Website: walmart
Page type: payment
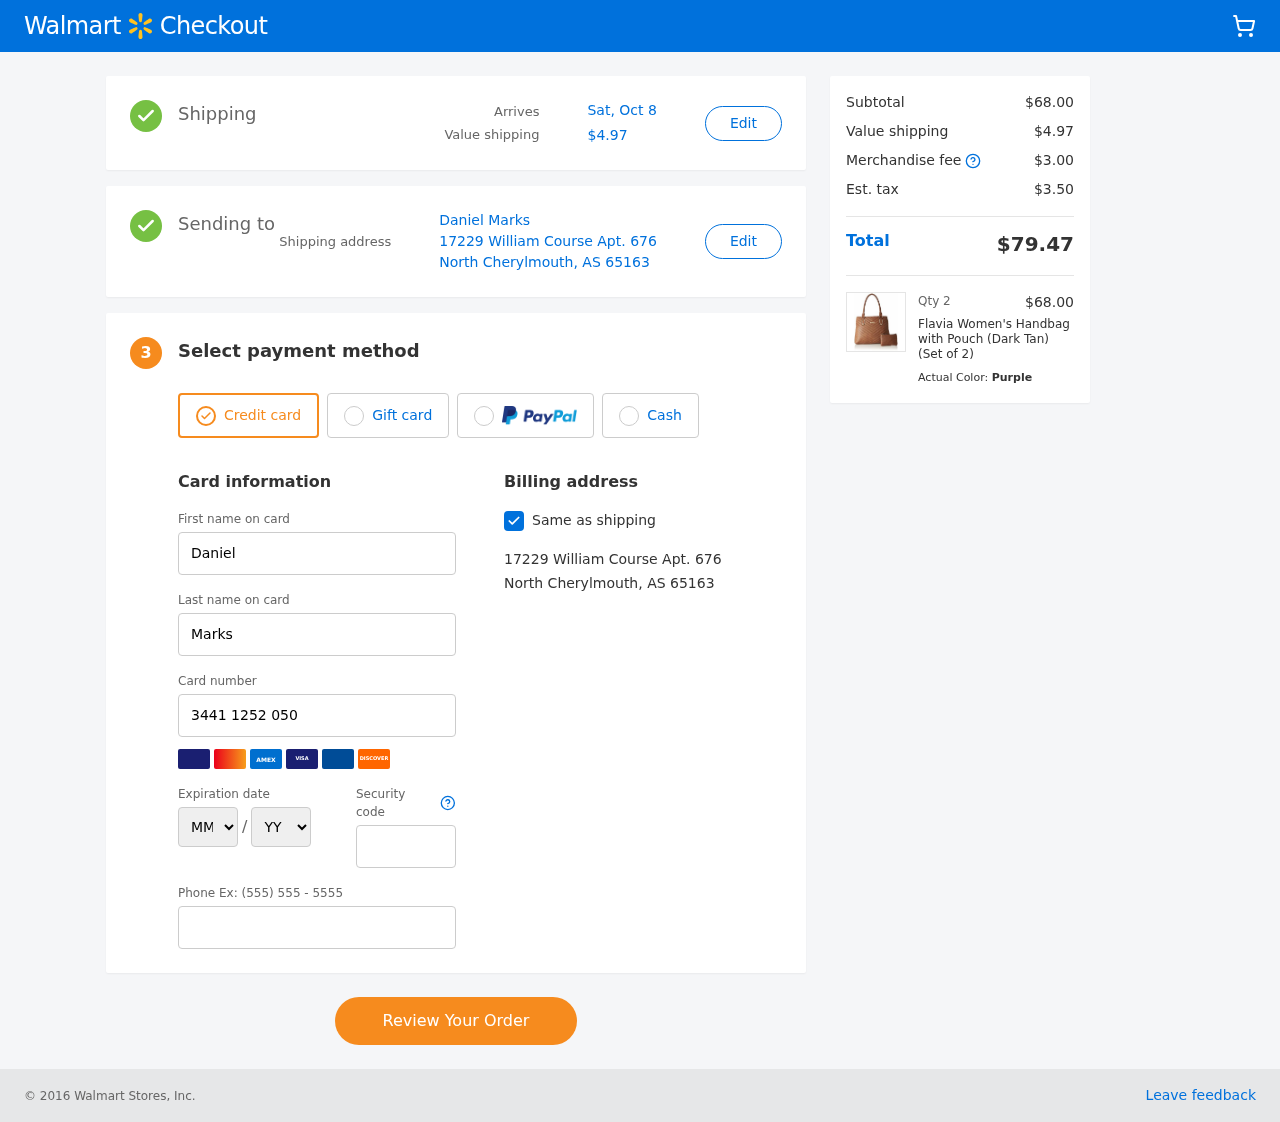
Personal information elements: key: PII_CARD_EXPIRY_MONTH
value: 06
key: PII_CARD_EXPIRY_YEAR
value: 28
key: PII_CITY_STATE_ZIP
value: North Cherylmouth, AS 65163
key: PII_FULLNAME
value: Daniel Marks
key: PII_STREET
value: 17229 William Course Apt. 676
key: PII_FIRSTNAME
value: Daniel
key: PII_LASTNAME
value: Marks
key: PII_CARD_NUMBER
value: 3441 1252 0505 015
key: PII_CARD_CVV
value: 7754
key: PII_PHONE
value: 8747474746
Product elements: key: PRODUCT1_NAME
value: Flavia Women's Handbag with Pouch (Dark Tan) (Set of 2)
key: PRODUCT1_PRICE
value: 34
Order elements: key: ORDER_DELIVERY_DATE
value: Sat, Oct 8
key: ORDER_SHIPPING_COST
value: $4.97
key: ORDER_SUBTOTAL
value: $68.00
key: ORDER_MERCHANDISE_FEE
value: $3.00
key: ORDER_TAX
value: $3.50
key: ORDER_TOTAL
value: $79.47
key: ORDER_NUM_ITEMS
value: Qty 2